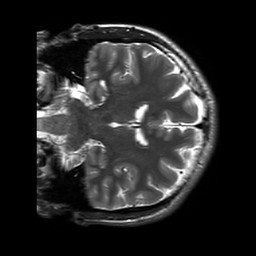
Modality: T2w
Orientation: coronal
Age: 27
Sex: male
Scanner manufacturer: siemens
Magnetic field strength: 3 T
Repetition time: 8.53 s
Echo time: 0.091 s